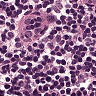
Metastatic tissue present: no